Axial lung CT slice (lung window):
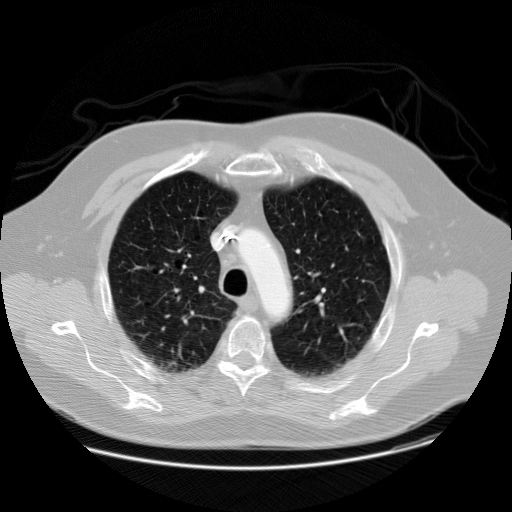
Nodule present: no